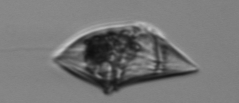
Label: Gyrodinium